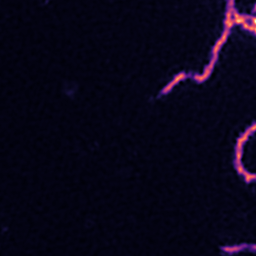
Label: Super-resolution ER image